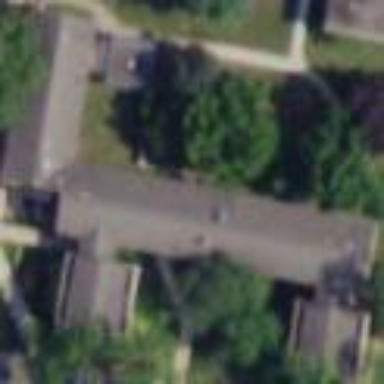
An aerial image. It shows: Dormitory building.